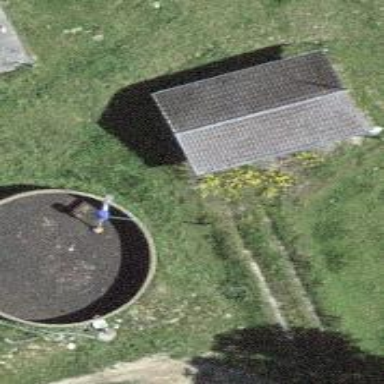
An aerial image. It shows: Storage tank building.